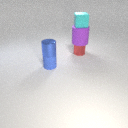
small red metal cylinder below large purple rubber cylinder